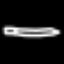
Label: pencil